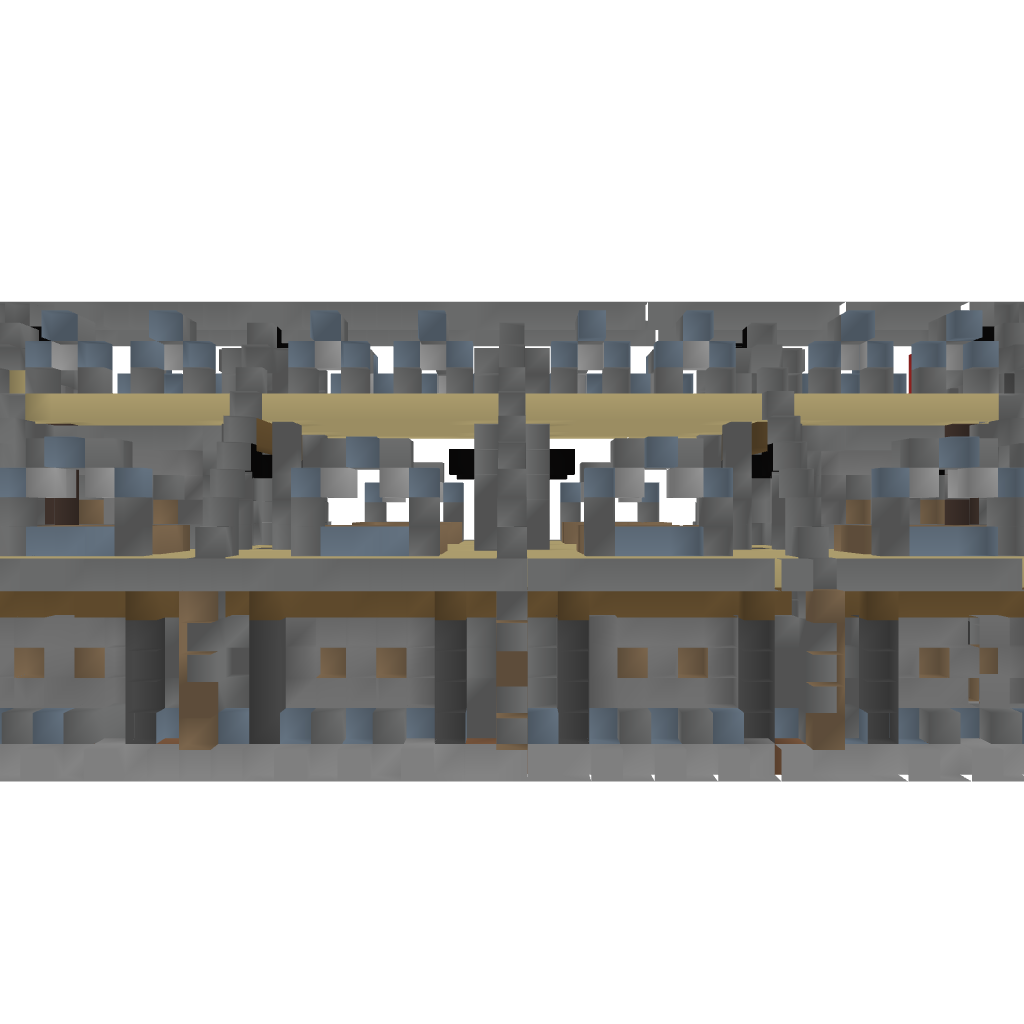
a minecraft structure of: Stable 1